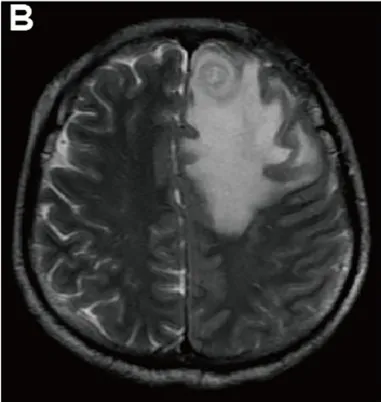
T2WI.
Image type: radiology (mri)